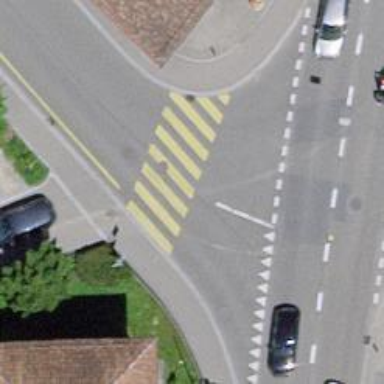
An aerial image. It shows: Zebra crossing on the road.